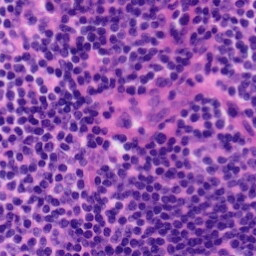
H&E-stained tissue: Tonsil